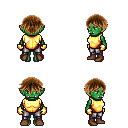
a pixel art fantasy rpg character, female body template, orc, green skin, gold chest armor, metal pants, brown short bangs hairstyle, gold gloves, brown shoes, four views (front, back, left, right), 2x2 character sprite sheet, small pixel art, hard edges, no anti-aliasing